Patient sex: F
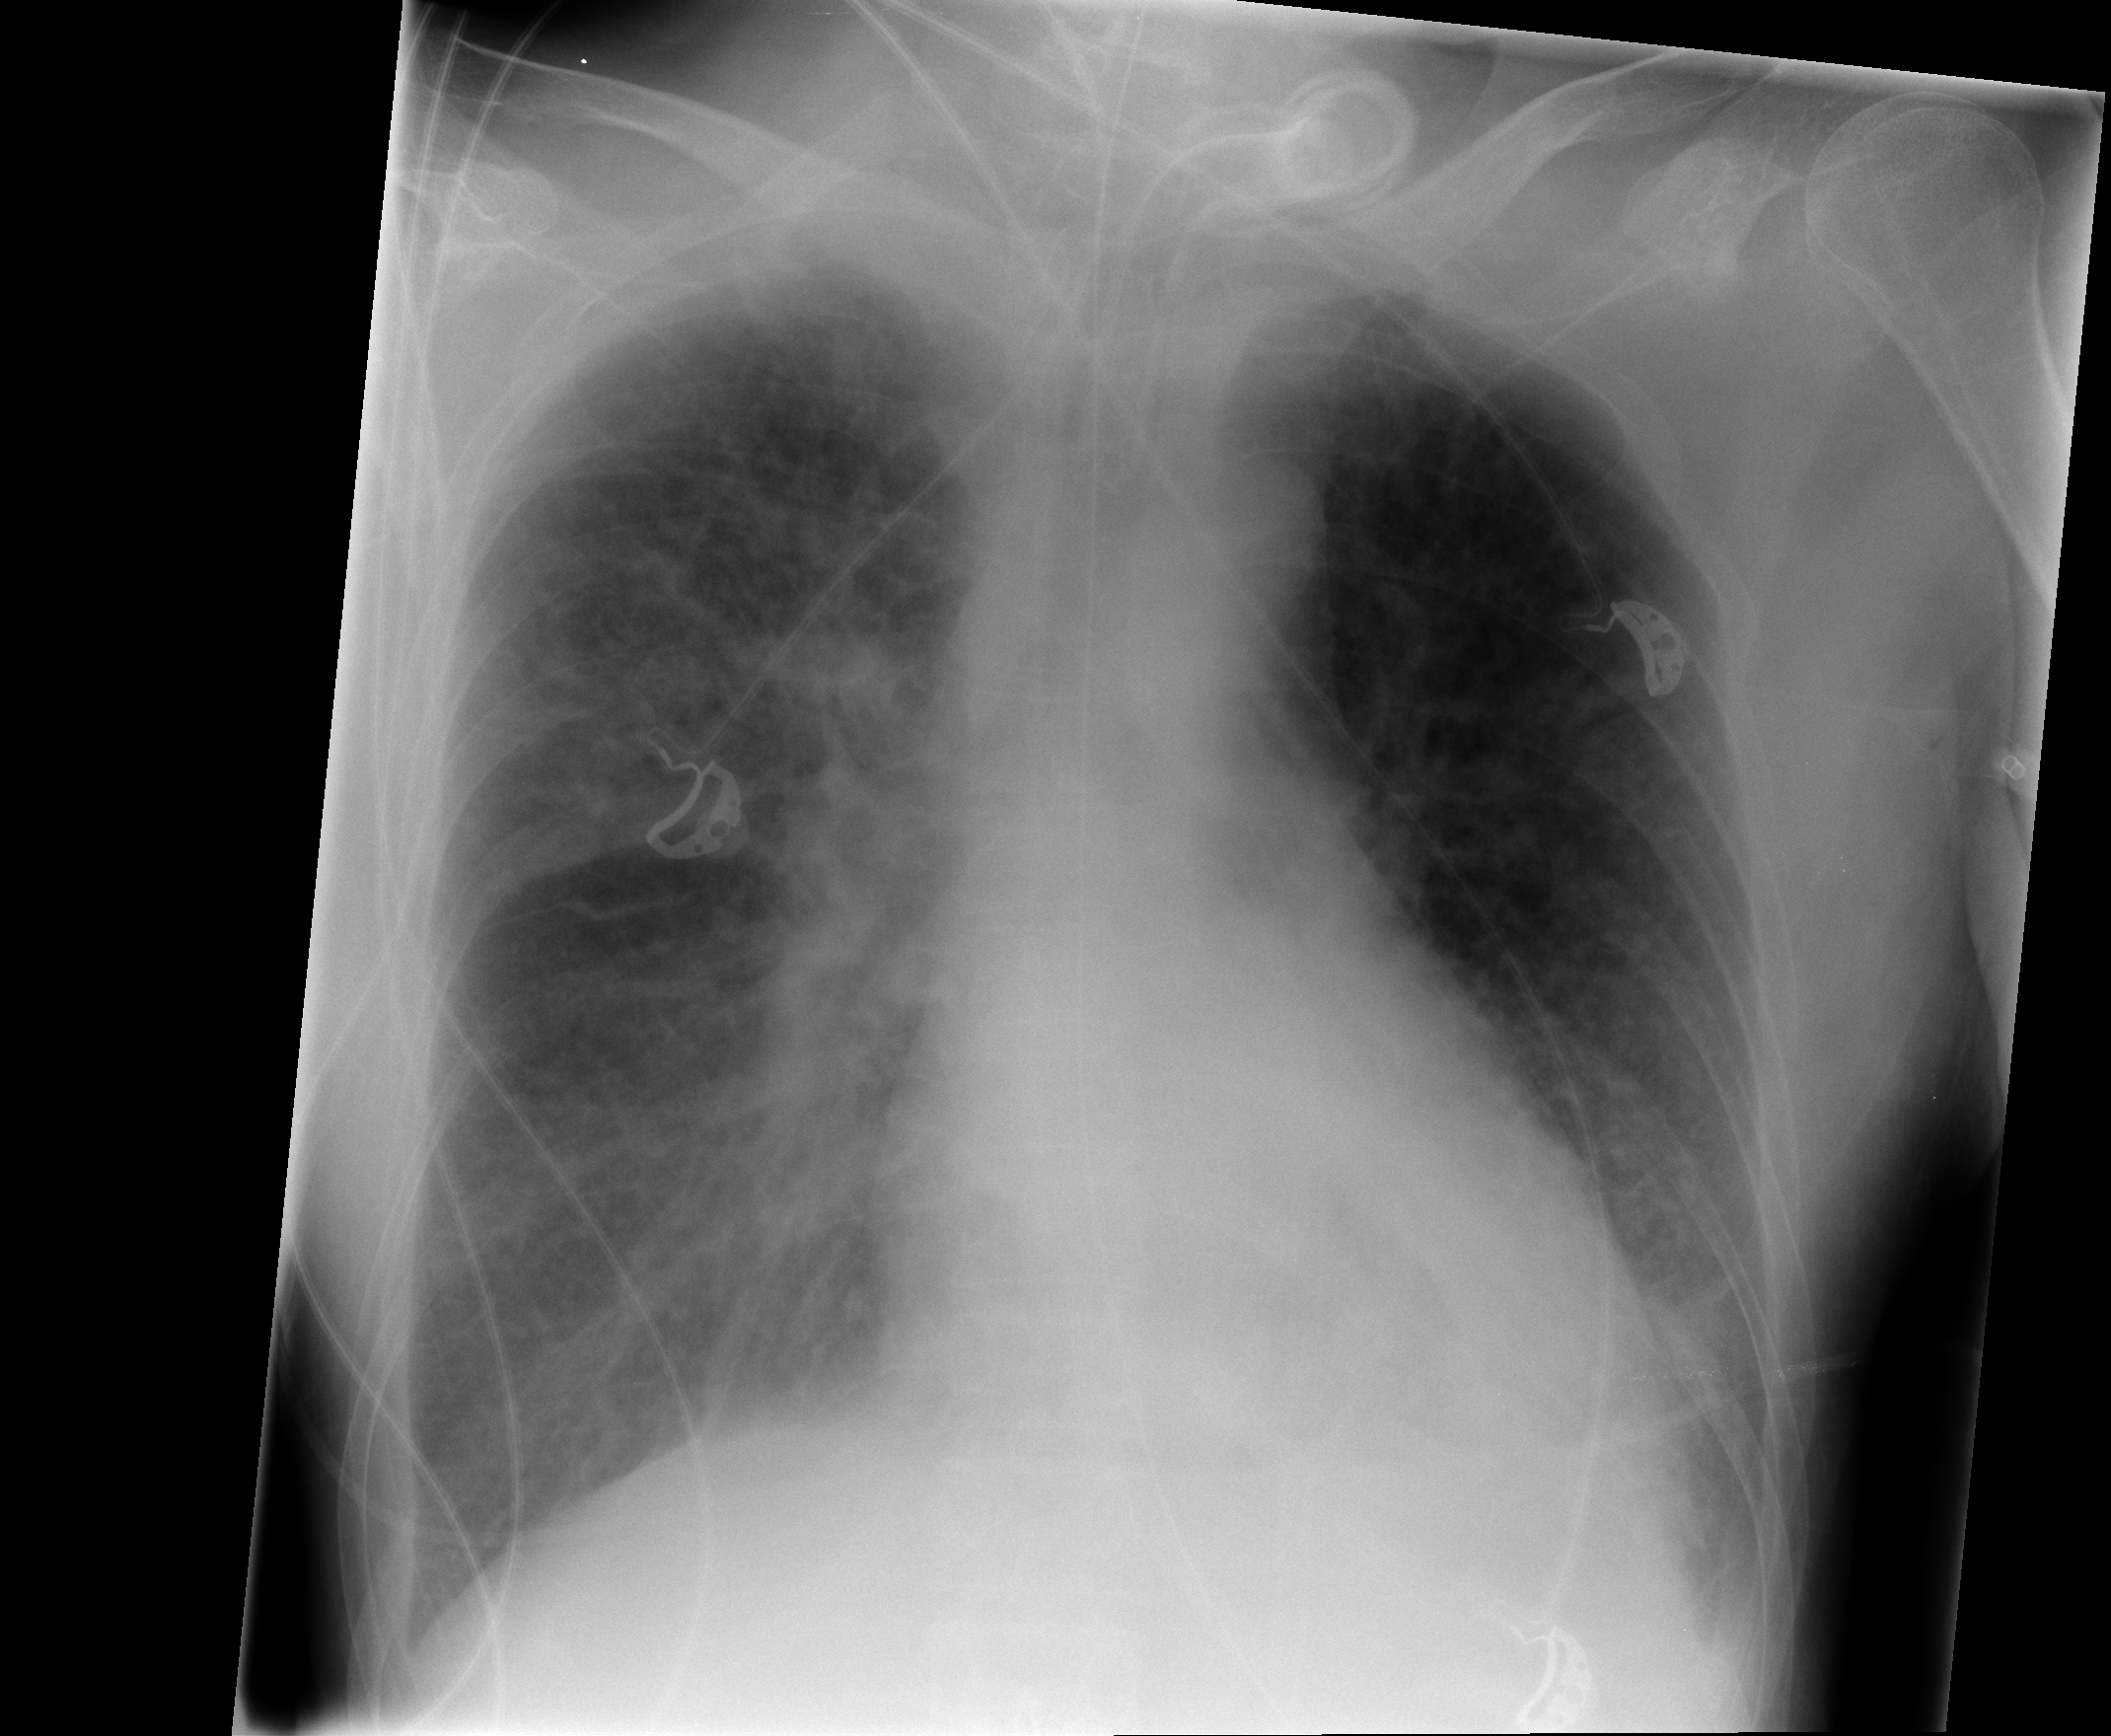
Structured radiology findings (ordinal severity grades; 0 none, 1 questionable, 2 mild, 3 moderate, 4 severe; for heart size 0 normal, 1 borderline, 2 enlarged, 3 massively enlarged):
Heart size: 2
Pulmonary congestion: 2
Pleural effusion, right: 1
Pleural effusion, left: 2
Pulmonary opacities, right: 3
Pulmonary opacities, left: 2
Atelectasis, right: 2
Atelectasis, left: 2